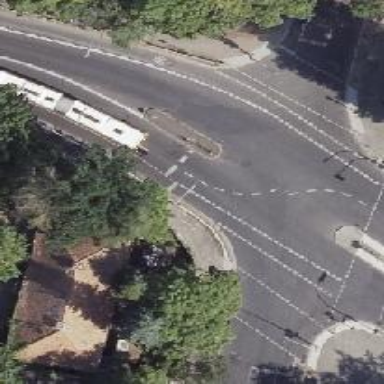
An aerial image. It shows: Road with traffic signals.